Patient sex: F
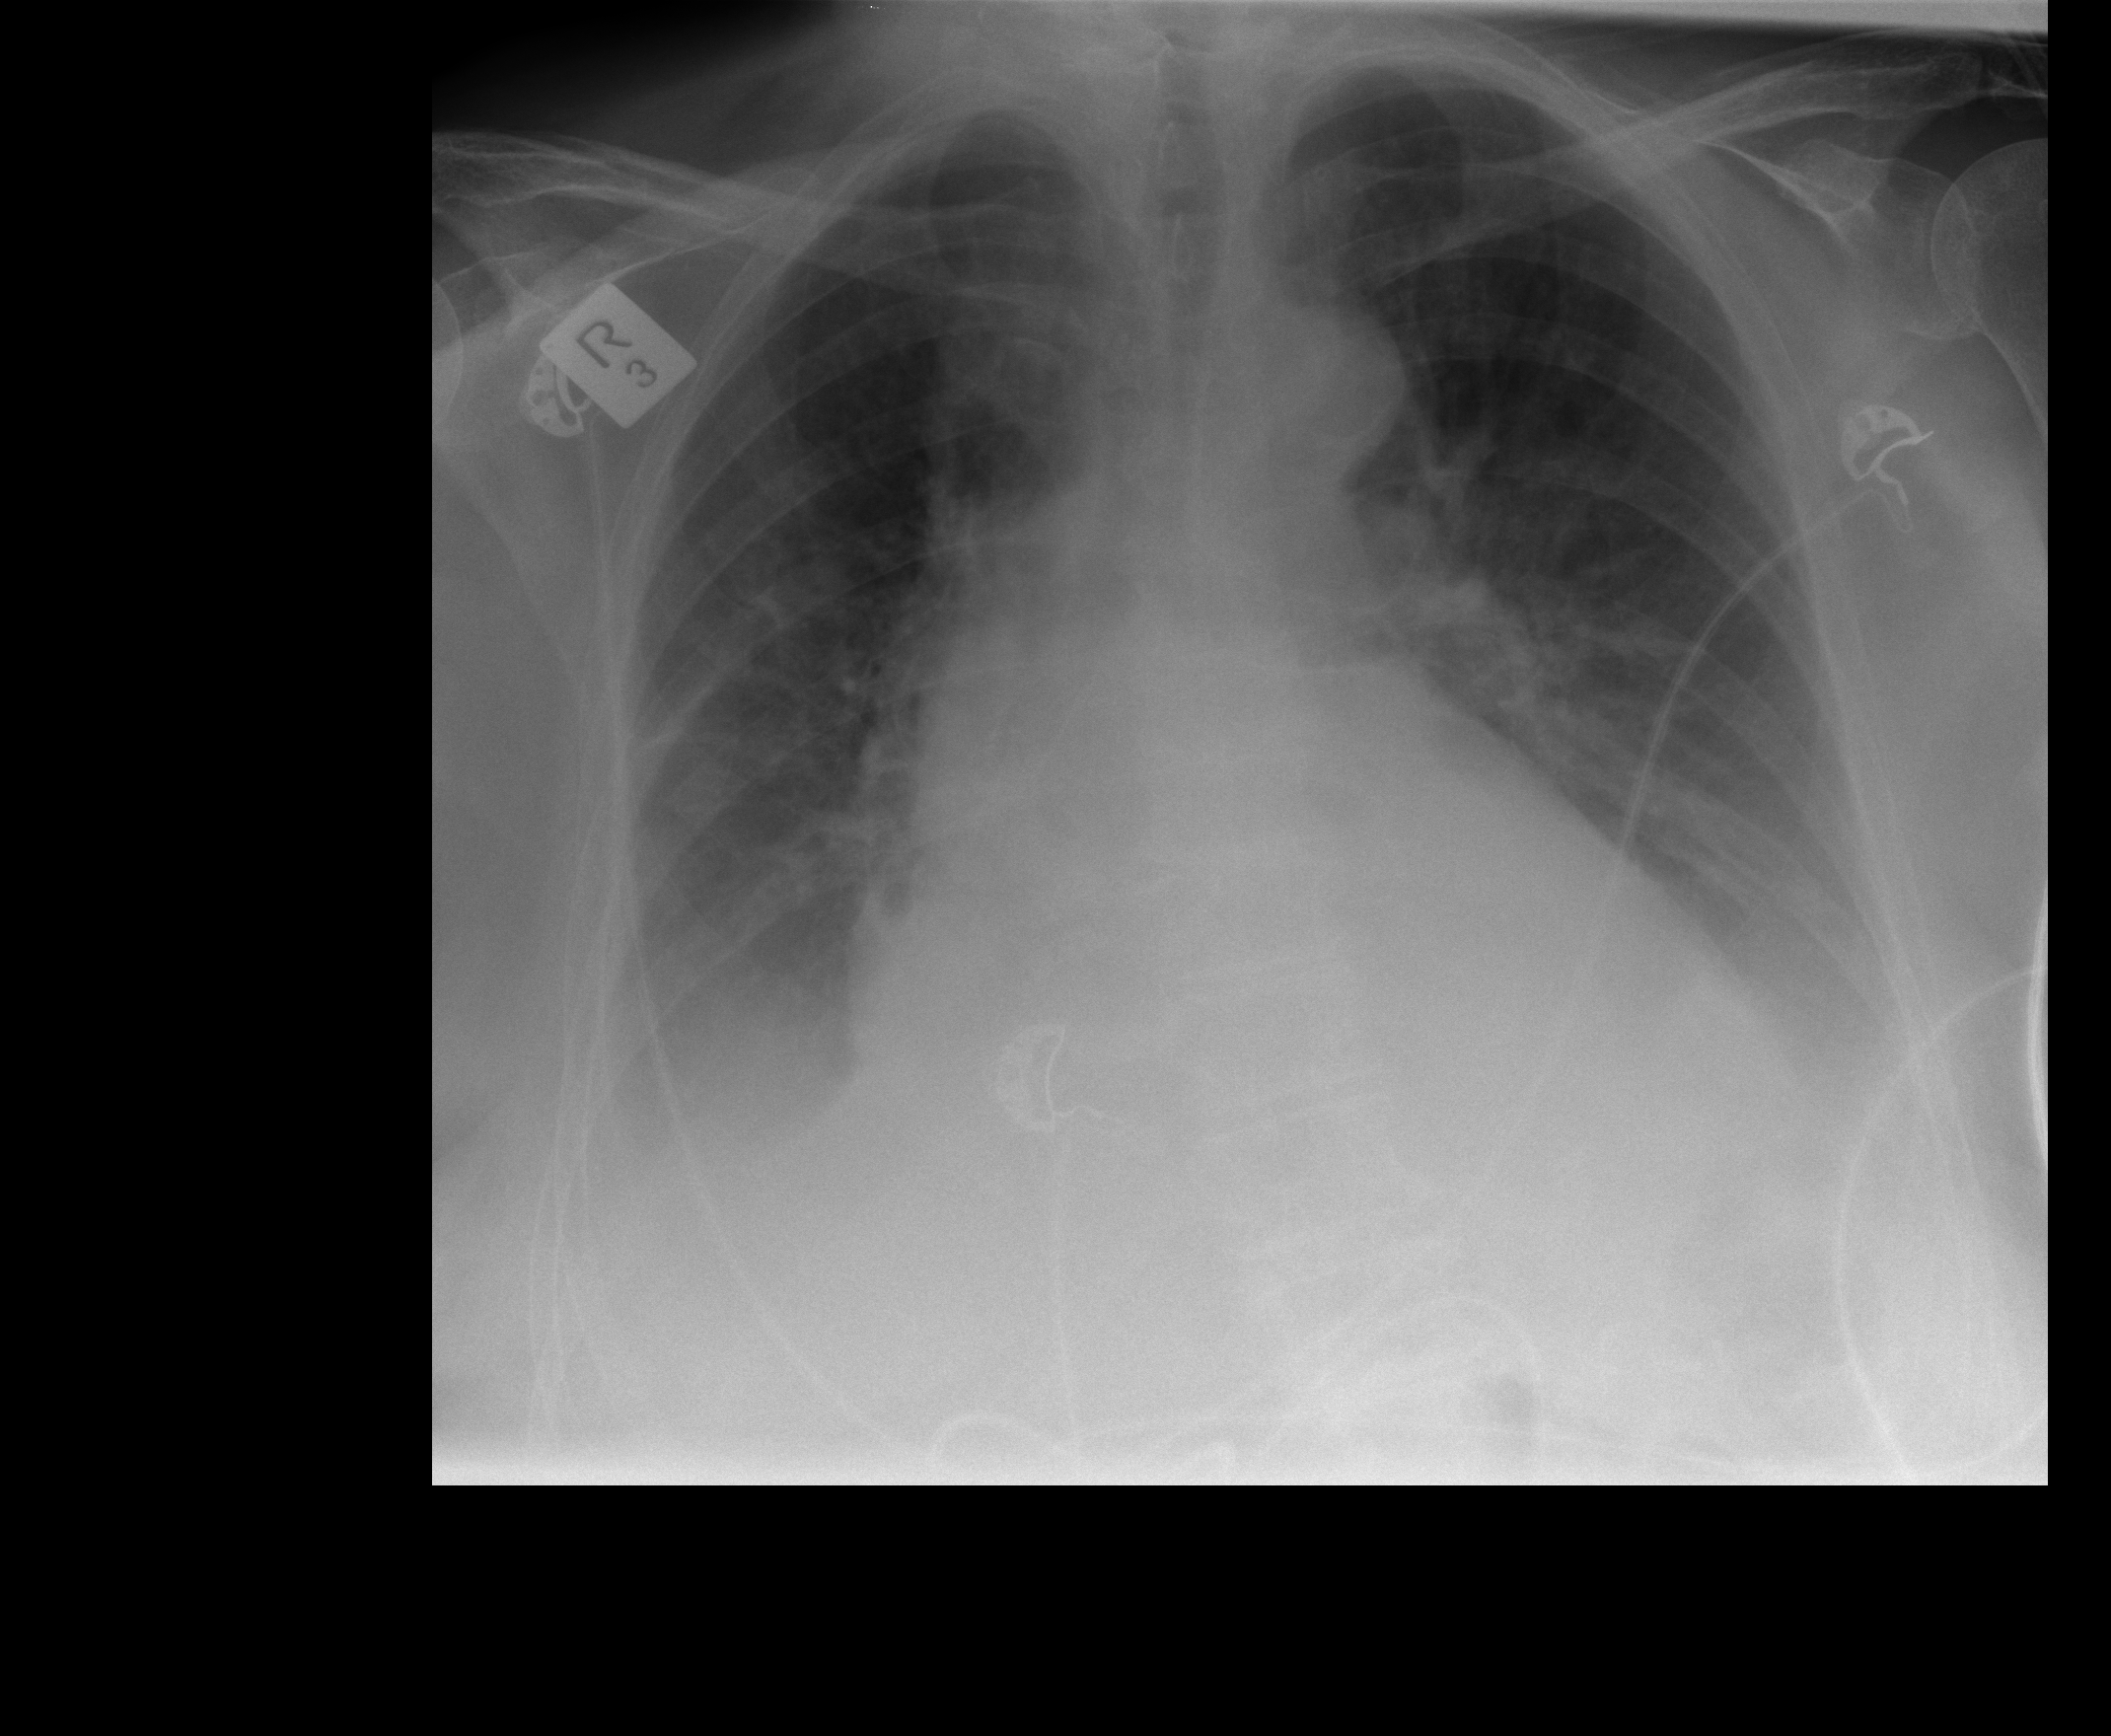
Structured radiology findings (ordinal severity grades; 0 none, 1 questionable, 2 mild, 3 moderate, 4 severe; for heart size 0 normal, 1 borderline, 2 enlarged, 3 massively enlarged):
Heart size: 2
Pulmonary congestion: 2
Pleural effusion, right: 2
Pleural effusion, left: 2
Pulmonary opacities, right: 0
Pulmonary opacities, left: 0
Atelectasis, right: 2
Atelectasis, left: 2